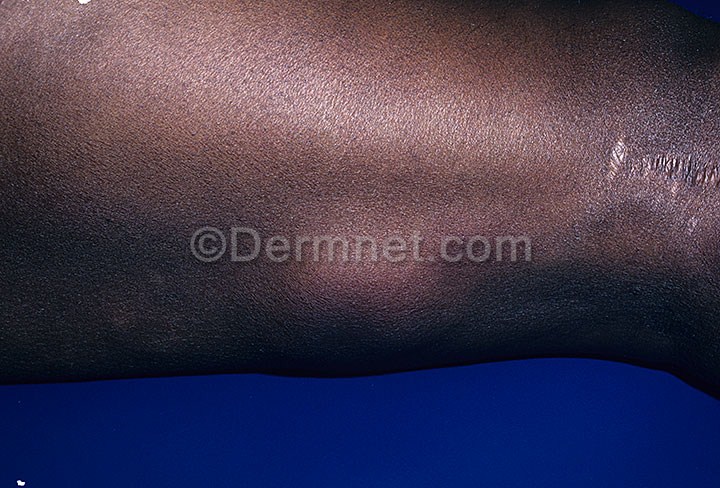
Disease: Vascular Tumors